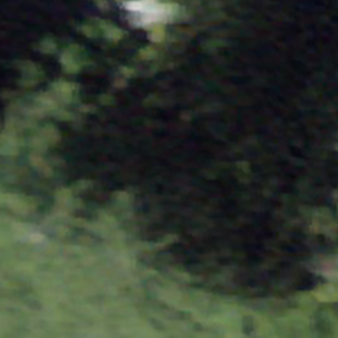
Label: other